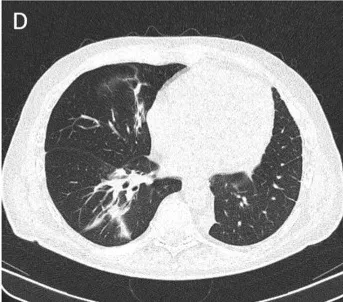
Computed tomography (CT), chest. Complete remission (CR) after five courses of brentuximab vedotin and three courses of third-party EBV-specific T-cells.
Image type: radiology (ct)